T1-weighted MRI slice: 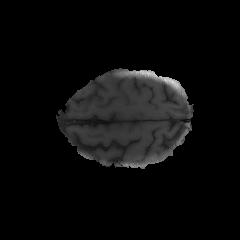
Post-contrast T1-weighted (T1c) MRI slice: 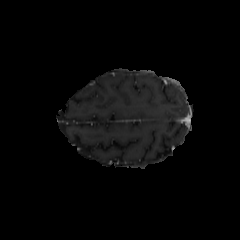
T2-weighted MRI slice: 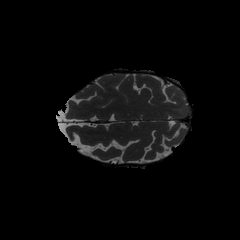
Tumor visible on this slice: no